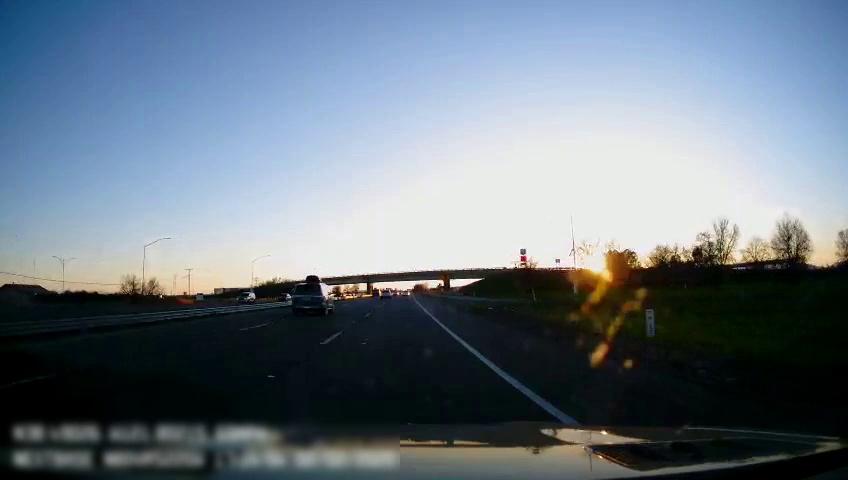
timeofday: Day
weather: Sunny
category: Drivable Space
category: Vehicles | SUV
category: Vehicles | SUV
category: Vehicles | SUV
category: Vehicles | SUV
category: Lanes | Alternate Lane
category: Lanes | Alternate Lane
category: Lanes | Current Lane
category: Lanes | Alternate Lane
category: Traffic | Signs
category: Traffic | Signs